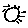
Label: sun